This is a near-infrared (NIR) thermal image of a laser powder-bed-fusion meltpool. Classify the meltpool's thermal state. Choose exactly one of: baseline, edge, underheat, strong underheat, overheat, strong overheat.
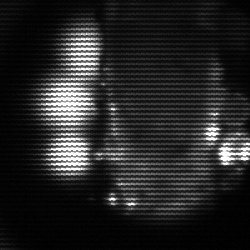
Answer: strong underheat